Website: apple
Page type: customer-info-address
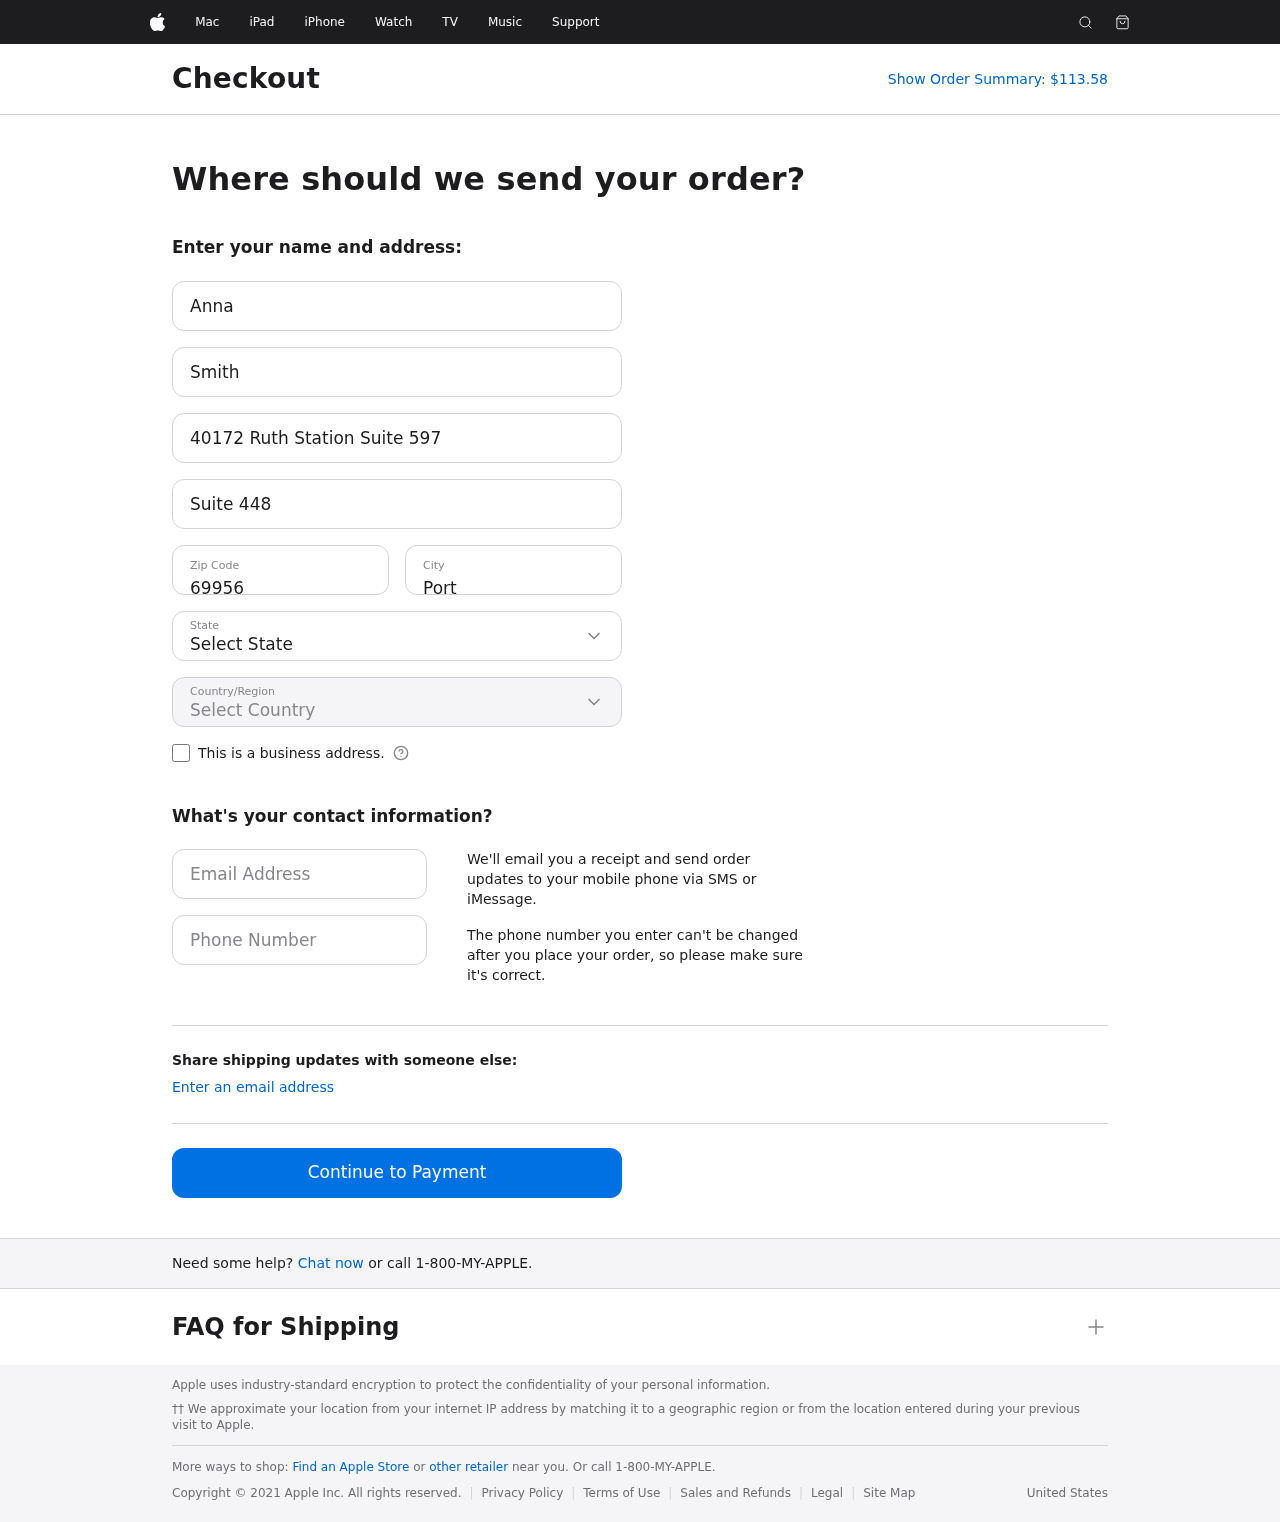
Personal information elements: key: PII_CITY
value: Port Jill
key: PII_COUNTRY
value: United States
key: PII_EMAIL
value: asmith@hotmail.com
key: PII_FIRSTNAME
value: Anna
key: PII_LASTNAME
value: Smith
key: PII_PHONE
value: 6136979818
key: PII_POSTCODE
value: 69956
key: PII_STATE
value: Louisiana
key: PII_STREET
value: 40172 Ruth Station Suite 597
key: PII_STREET2
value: Suite 448
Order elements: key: ORDER_TOTAL
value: Show Order Summary: $113.58